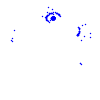
Particle: electron